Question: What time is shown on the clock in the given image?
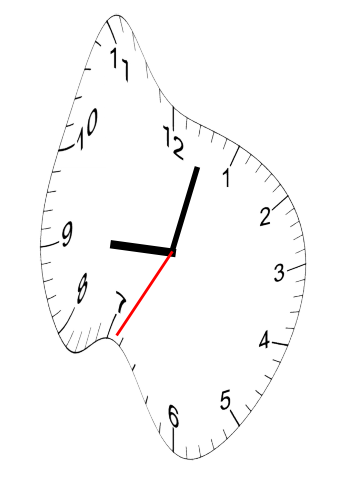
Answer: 09:02:35